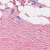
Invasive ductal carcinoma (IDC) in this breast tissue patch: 0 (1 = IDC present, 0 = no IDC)